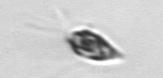
Label: Chrysochromulina